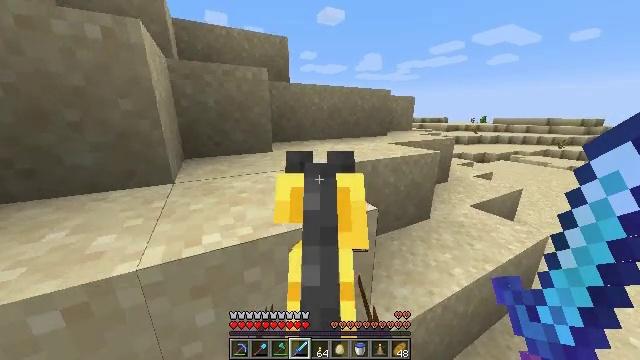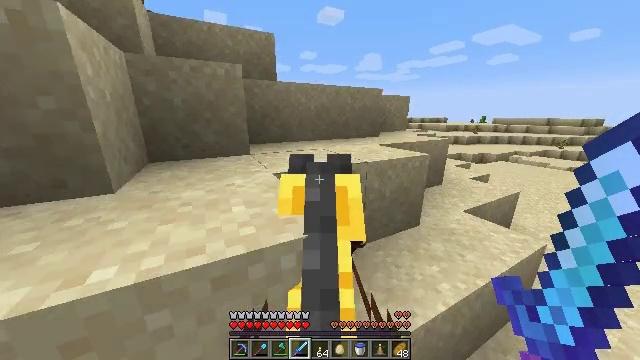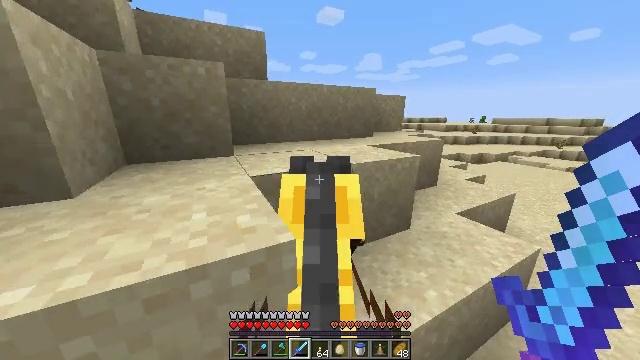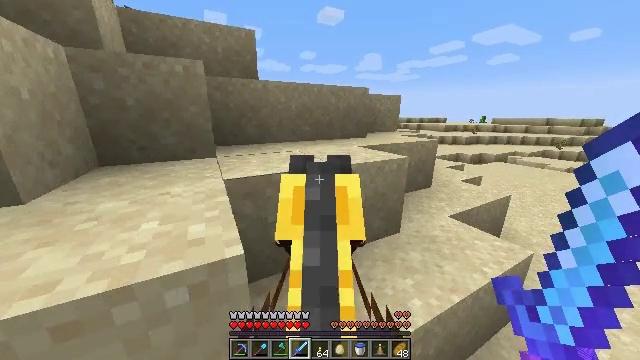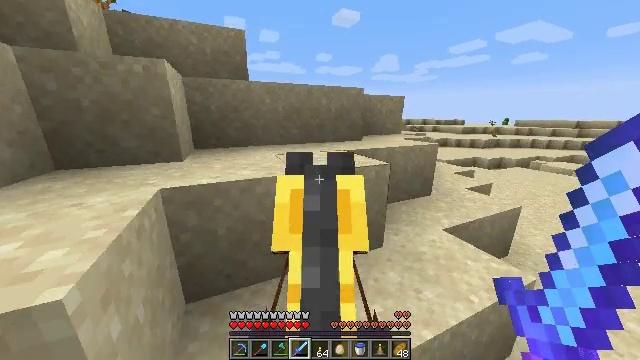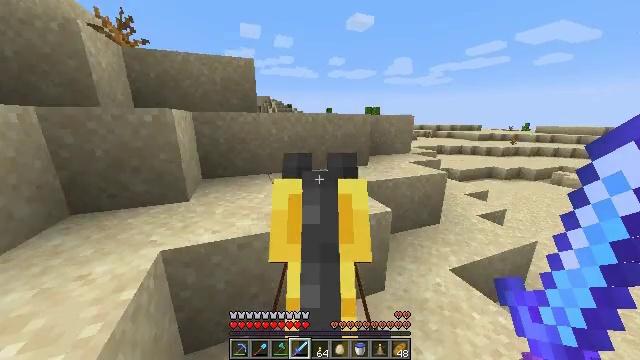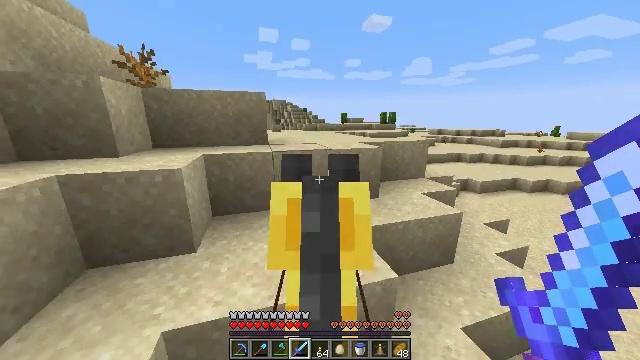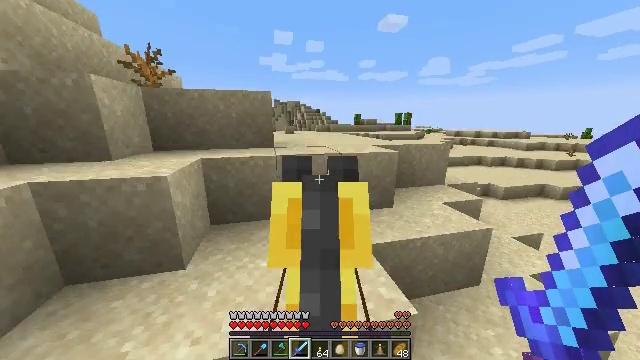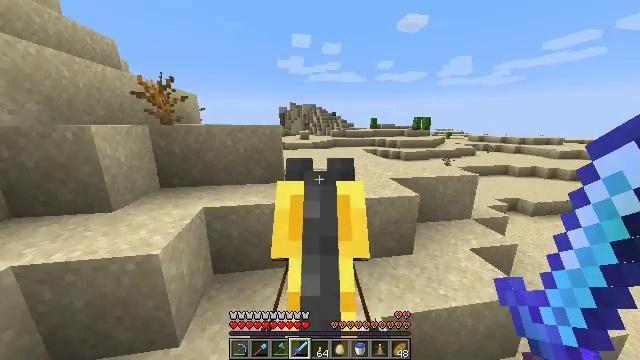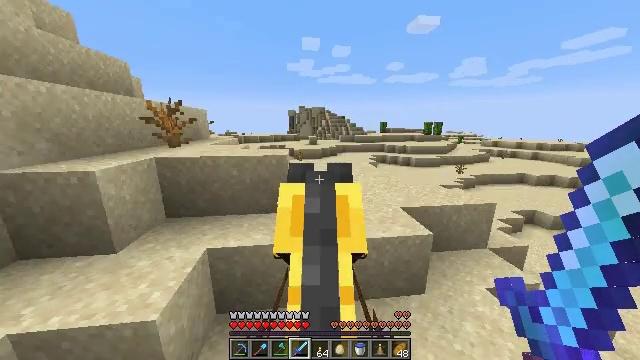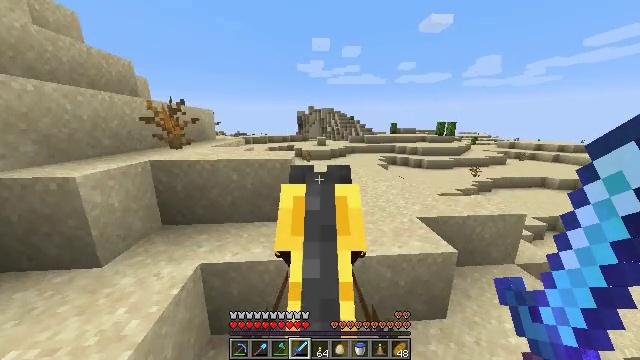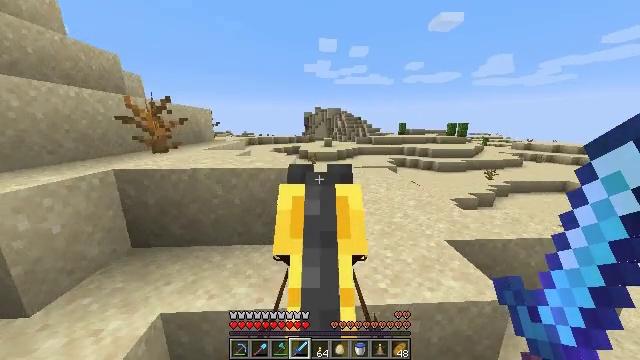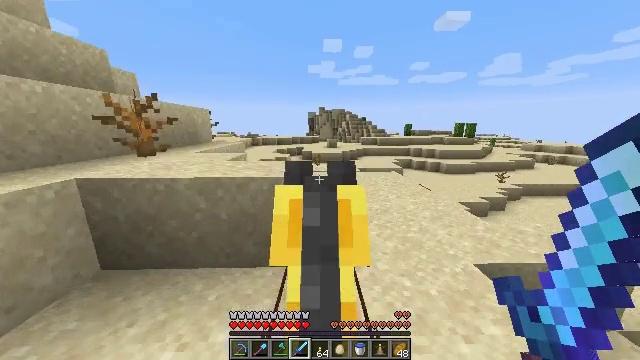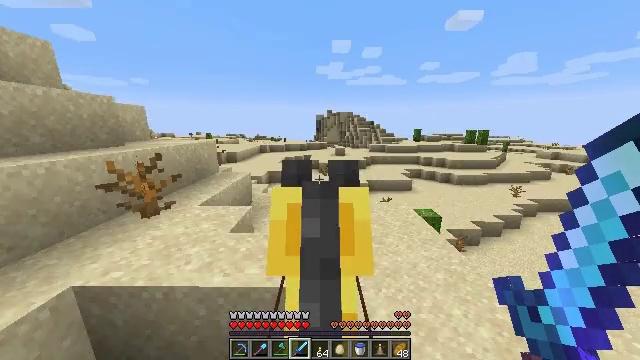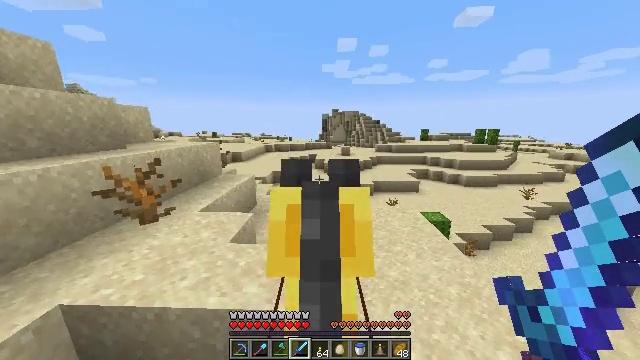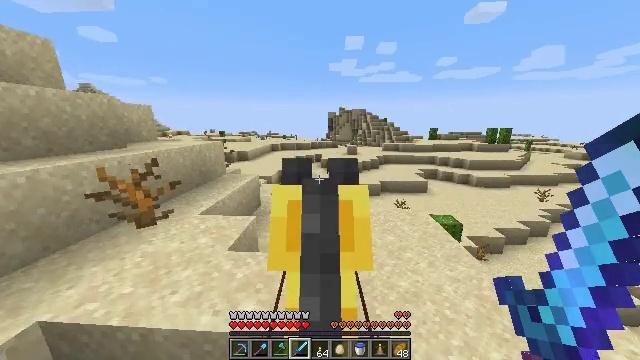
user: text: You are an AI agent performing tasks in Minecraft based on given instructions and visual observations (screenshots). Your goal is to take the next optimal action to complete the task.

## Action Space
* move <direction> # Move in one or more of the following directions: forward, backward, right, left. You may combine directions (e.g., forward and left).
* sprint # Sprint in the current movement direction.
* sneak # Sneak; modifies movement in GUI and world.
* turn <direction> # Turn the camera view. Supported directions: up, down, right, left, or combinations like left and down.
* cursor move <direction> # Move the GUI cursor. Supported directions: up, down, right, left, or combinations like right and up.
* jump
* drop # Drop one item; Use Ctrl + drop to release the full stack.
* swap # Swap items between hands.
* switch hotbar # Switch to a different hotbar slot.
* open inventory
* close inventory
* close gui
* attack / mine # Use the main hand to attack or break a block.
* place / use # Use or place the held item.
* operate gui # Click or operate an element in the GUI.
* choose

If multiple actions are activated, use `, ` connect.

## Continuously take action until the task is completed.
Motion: motion action
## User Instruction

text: Attack the sandstone to break it.
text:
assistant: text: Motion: move forward and move right, sprint
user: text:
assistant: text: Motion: move forward and move right, sprint
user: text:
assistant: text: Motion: move forward and move right, sprint
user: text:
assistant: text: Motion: move forward, sprint, turn left
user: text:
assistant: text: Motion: move forward, sprint, turn left
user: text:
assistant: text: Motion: move forward, sprint, turn left
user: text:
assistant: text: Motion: move forward, sprint, turn left
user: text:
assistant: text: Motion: move forward, sprint, turn left
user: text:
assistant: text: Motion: move forward, sprint, turn left
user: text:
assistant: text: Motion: move forward, sprint, turn left
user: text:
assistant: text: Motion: move forward, sprint
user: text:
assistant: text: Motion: move forward, sprint, turn left
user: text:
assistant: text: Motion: move forward, sprint, turn left
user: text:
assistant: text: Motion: move forward, sprint, turn left
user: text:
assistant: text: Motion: move forward, sprint, turn left
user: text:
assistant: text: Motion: move forward, sprint, turn left
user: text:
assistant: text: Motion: move forward, sprint, turn left
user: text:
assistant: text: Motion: move forward, sprint, turn left
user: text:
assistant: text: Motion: move forward, sprint, turn left
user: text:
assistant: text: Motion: move forward, sprint, turn left
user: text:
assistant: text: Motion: move forward, sprint, turn left
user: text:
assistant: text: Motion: move forward, sprint, turn left
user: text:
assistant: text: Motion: move forward, sprint, turn left
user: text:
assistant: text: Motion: move forward, sprint
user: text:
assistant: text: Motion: move forward, sprint
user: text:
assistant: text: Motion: move forward, sprint
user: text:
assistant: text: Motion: move forward, sprint
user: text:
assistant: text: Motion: move forward, sprint
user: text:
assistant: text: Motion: move forward, sprint
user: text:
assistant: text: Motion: move forward, sprint